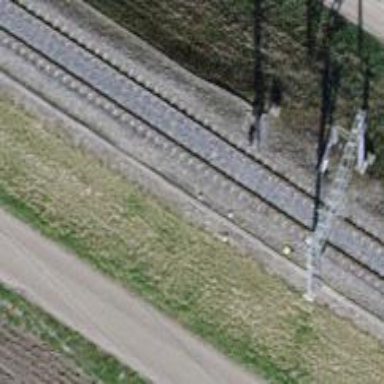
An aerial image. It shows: Railway signal.